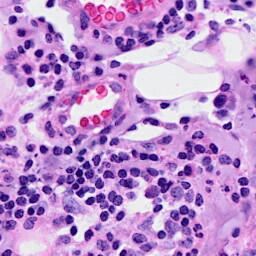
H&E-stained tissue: Breast